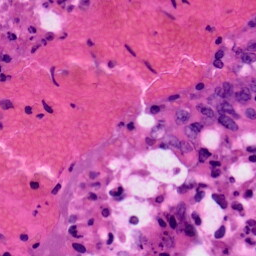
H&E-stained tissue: Colon